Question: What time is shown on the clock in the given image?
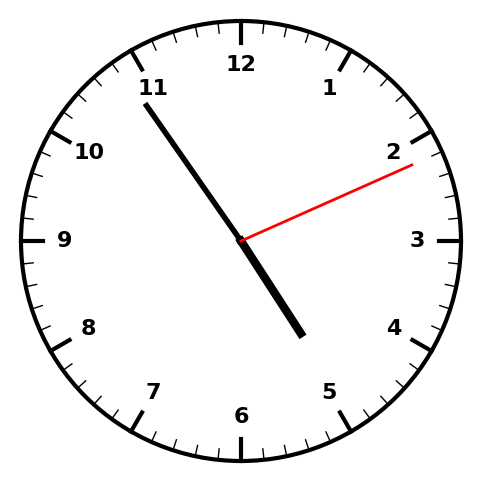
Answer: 04:54:11